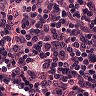
Metastatic tissue present: no